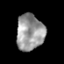
Tissue: prostate
Cell type: T cells
Senescence score: 0.322
Nuclear area (px): 975
Mean DAPI intensity: 154.134